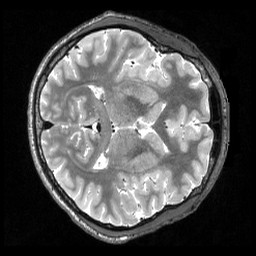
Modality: T2w
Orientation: axial
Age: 22
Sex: male
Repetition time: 3.2 s
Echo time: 0.563 s